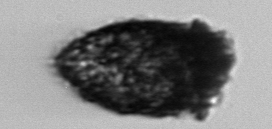
Label: Stenosemella_pacifica